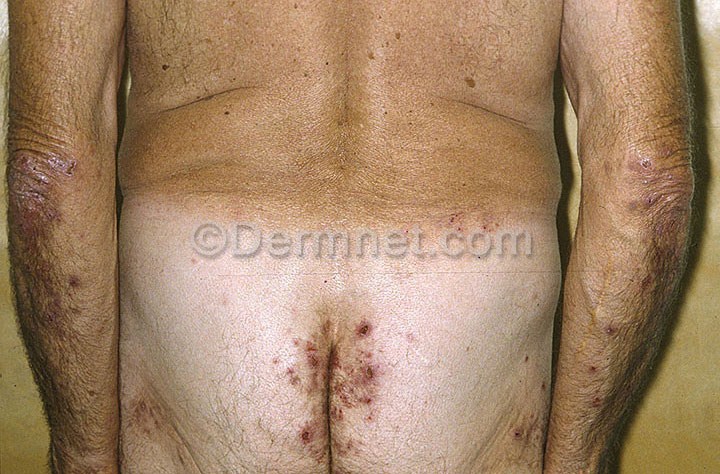
Disease: Bullous Disease Photos